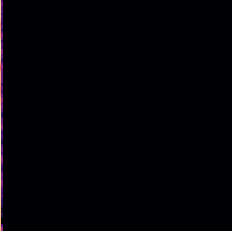
Sound class: Chainsaw